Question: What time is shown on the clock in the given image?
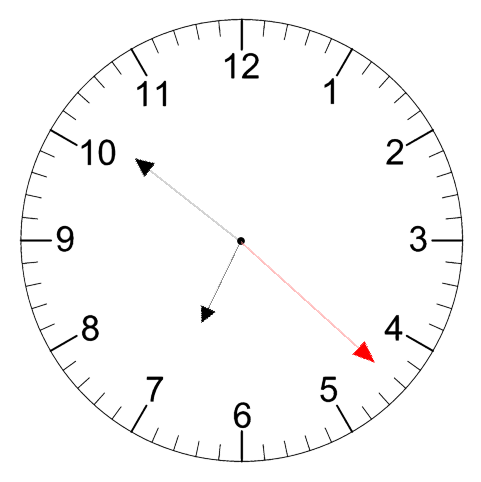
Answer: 06:51:22